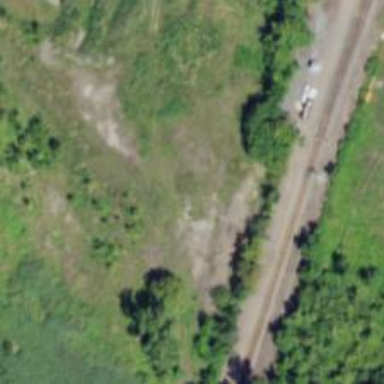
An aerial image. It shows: Abandoned railway.